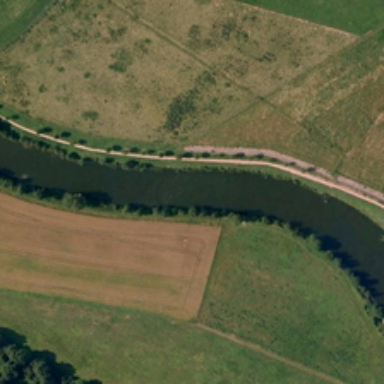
Many tall trees were planted along the river .